Field crop: tomato
Growth stage: 1
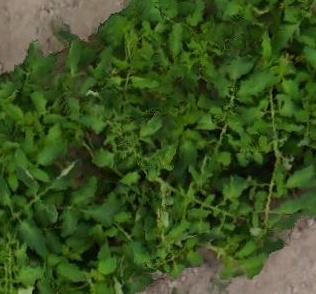
Species: tomato